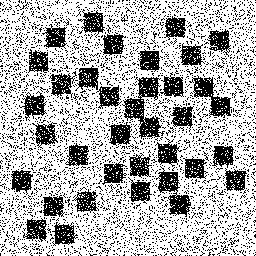
Squares: 36
Triangles: 0
Stars: 0
Total shapes: 36